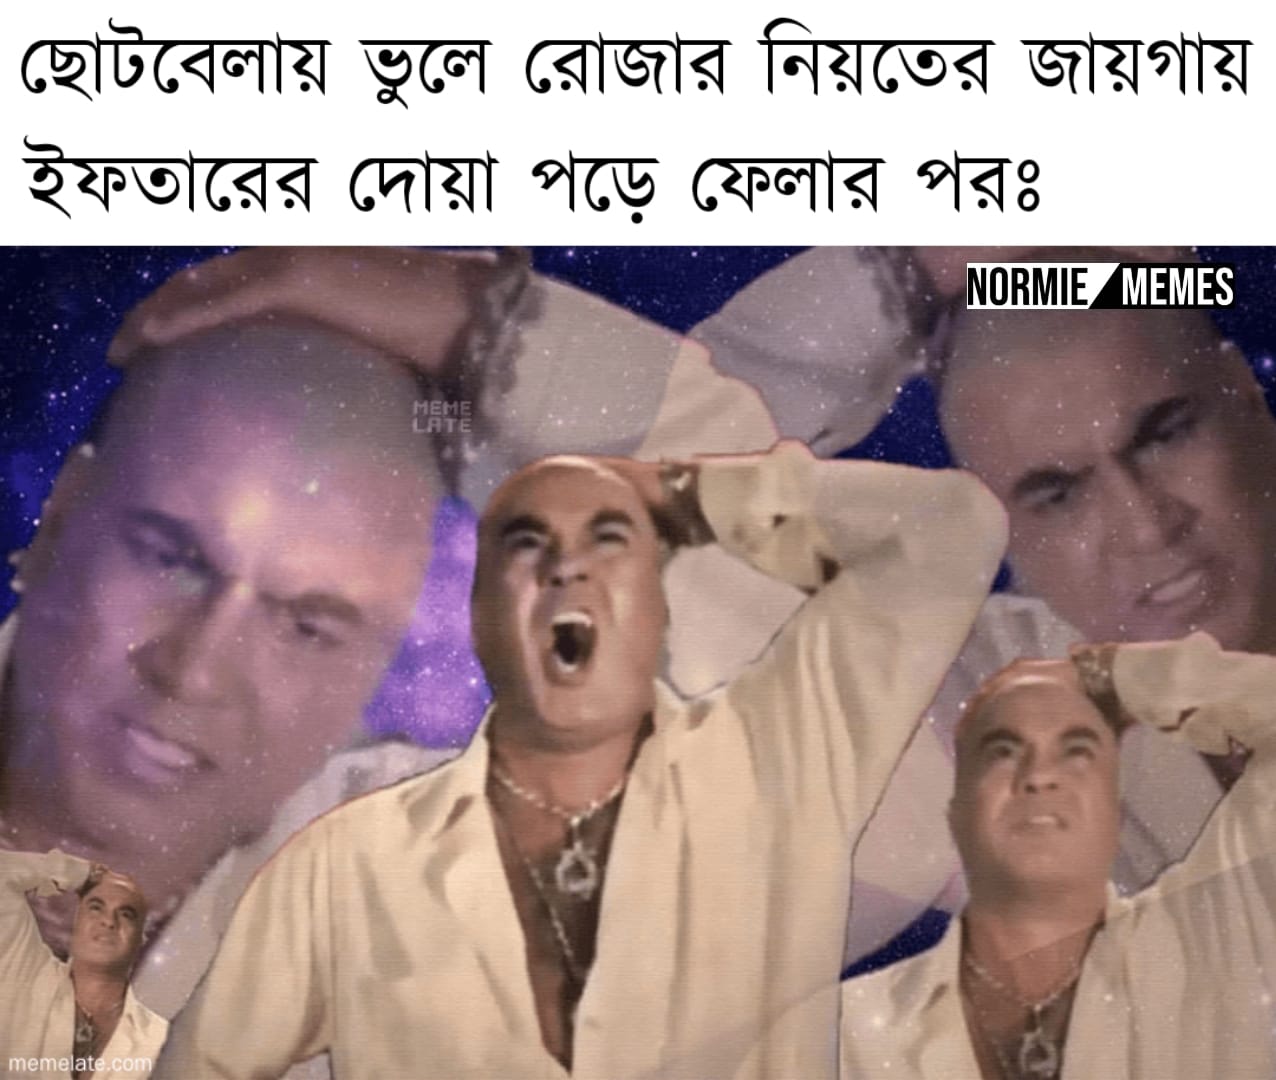
Text: ছোটবেলায় ভুলে রোজার নিয়তের জায়গায় ইফতারের দোয়া পড়ে ফেলার পর
Label: Non Hate